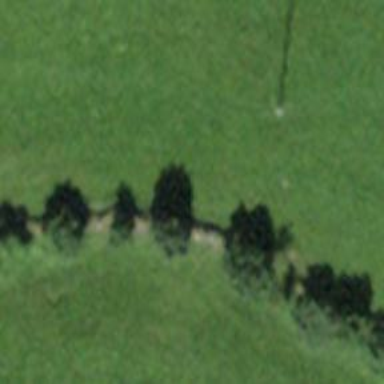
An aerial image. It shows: Dry stone wall barrier.